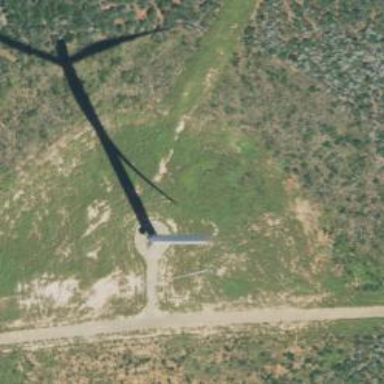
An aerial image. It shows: Wind turbine generator that utilizes wind as its source for generating electricity. It is of the horizontal axis type.